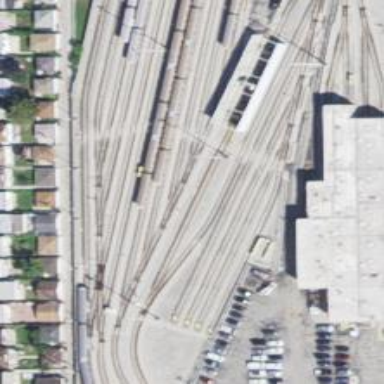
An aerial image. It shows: Yard area with electrified rail tracks.